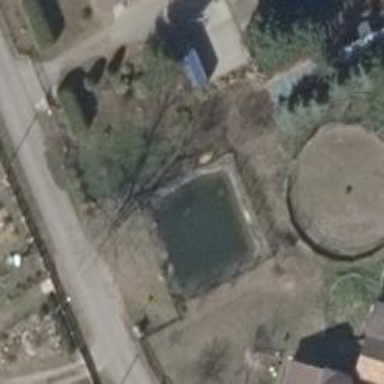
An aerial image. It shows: Fire water pond meant for emergency use.